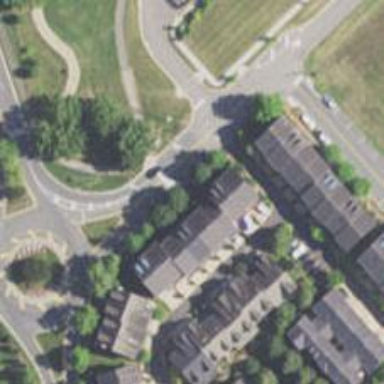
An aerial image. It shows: Left sidewalk along asphalt tertiary road.